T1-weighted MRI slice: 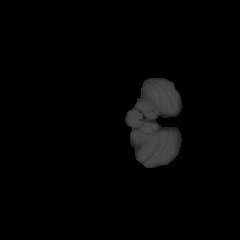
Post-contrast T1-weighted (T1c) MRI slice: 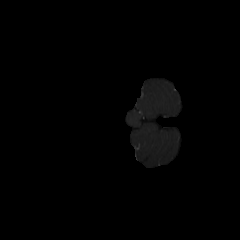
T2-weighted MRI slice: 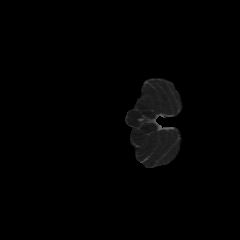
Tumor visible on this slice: no